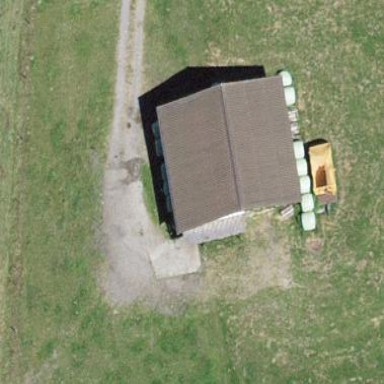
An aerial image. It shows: Rural barn.